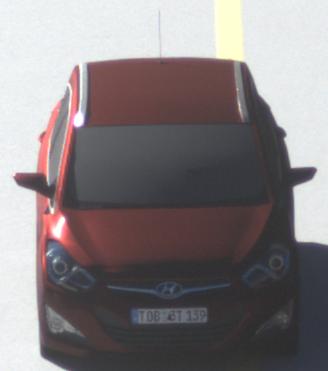
Make: Hyundai
Model: i40 Kombi 1.6 GDI
Detailed model: i40 (VF) Kombi
Model produced from: 2012/08
Model produced until: 2013/09
Doors: 5
Color: red
Road condition: dry road
Daytime: morning or afternoon
Contrast: high contrast